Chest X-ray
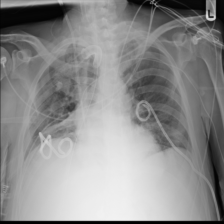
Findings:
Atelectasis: positive
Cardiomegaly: negative
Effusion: negative
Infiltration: negative
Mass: negative
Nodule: negative
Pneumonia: negative
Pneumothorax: negative
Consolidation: negative
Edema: negative
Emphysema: negative
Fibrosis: negative
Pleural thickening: negative
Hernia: negative